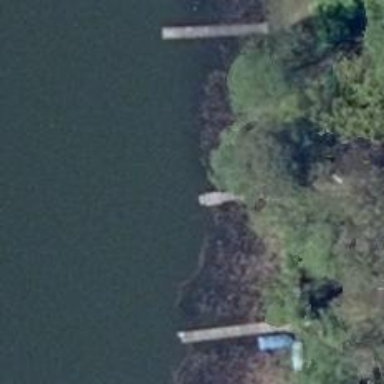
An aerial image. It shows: Man-made pier.